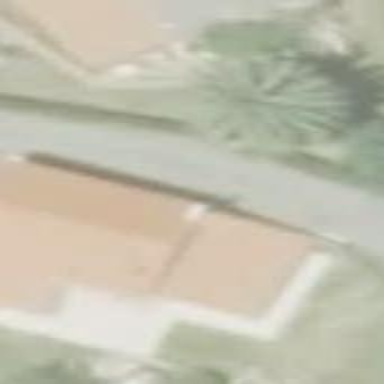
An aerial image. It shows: Simple and straightforward house.